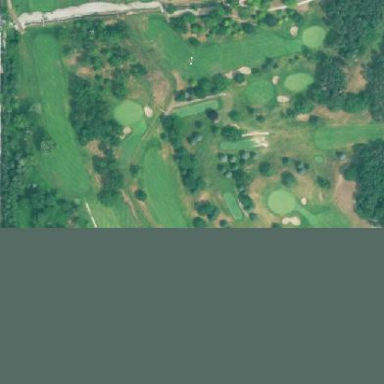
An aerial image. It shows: Golf fairway in the image.